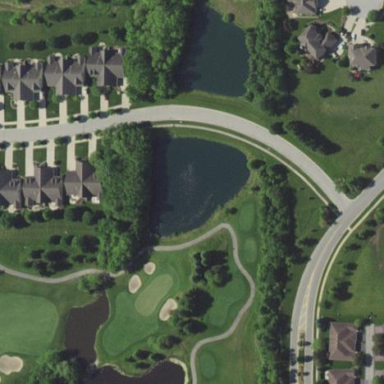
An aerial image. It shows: Water hazard on golf course. The hazard is natural water feature.